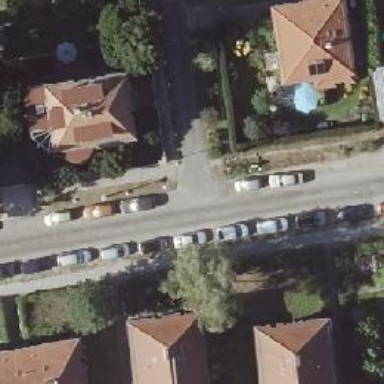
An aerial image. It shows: Smooth asphalt road in residential area.